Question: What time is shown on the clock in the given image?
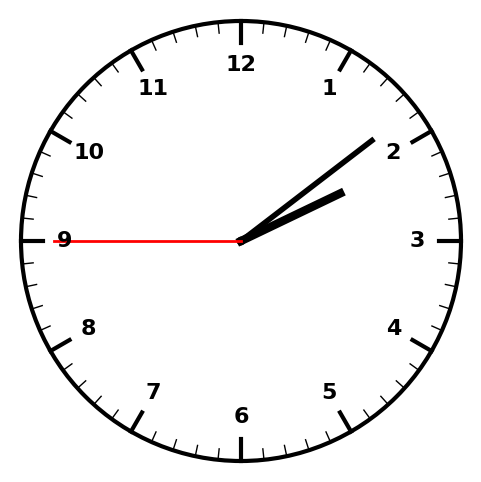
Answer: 02:08:45